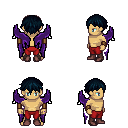
a pixel art fantasy rpg character, male body template, human, tanned skin, purple wings, red pants, raven short bangs hairstyle, leather bracers, maroon shoes, four views (front, back, left, right), 2x2 character sprite sheet, small pixel art, hard edges, no anti-aliasing